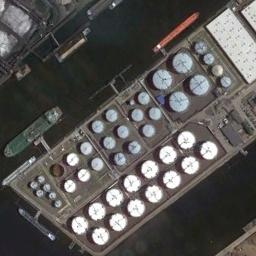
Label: storage_tank